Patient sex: M
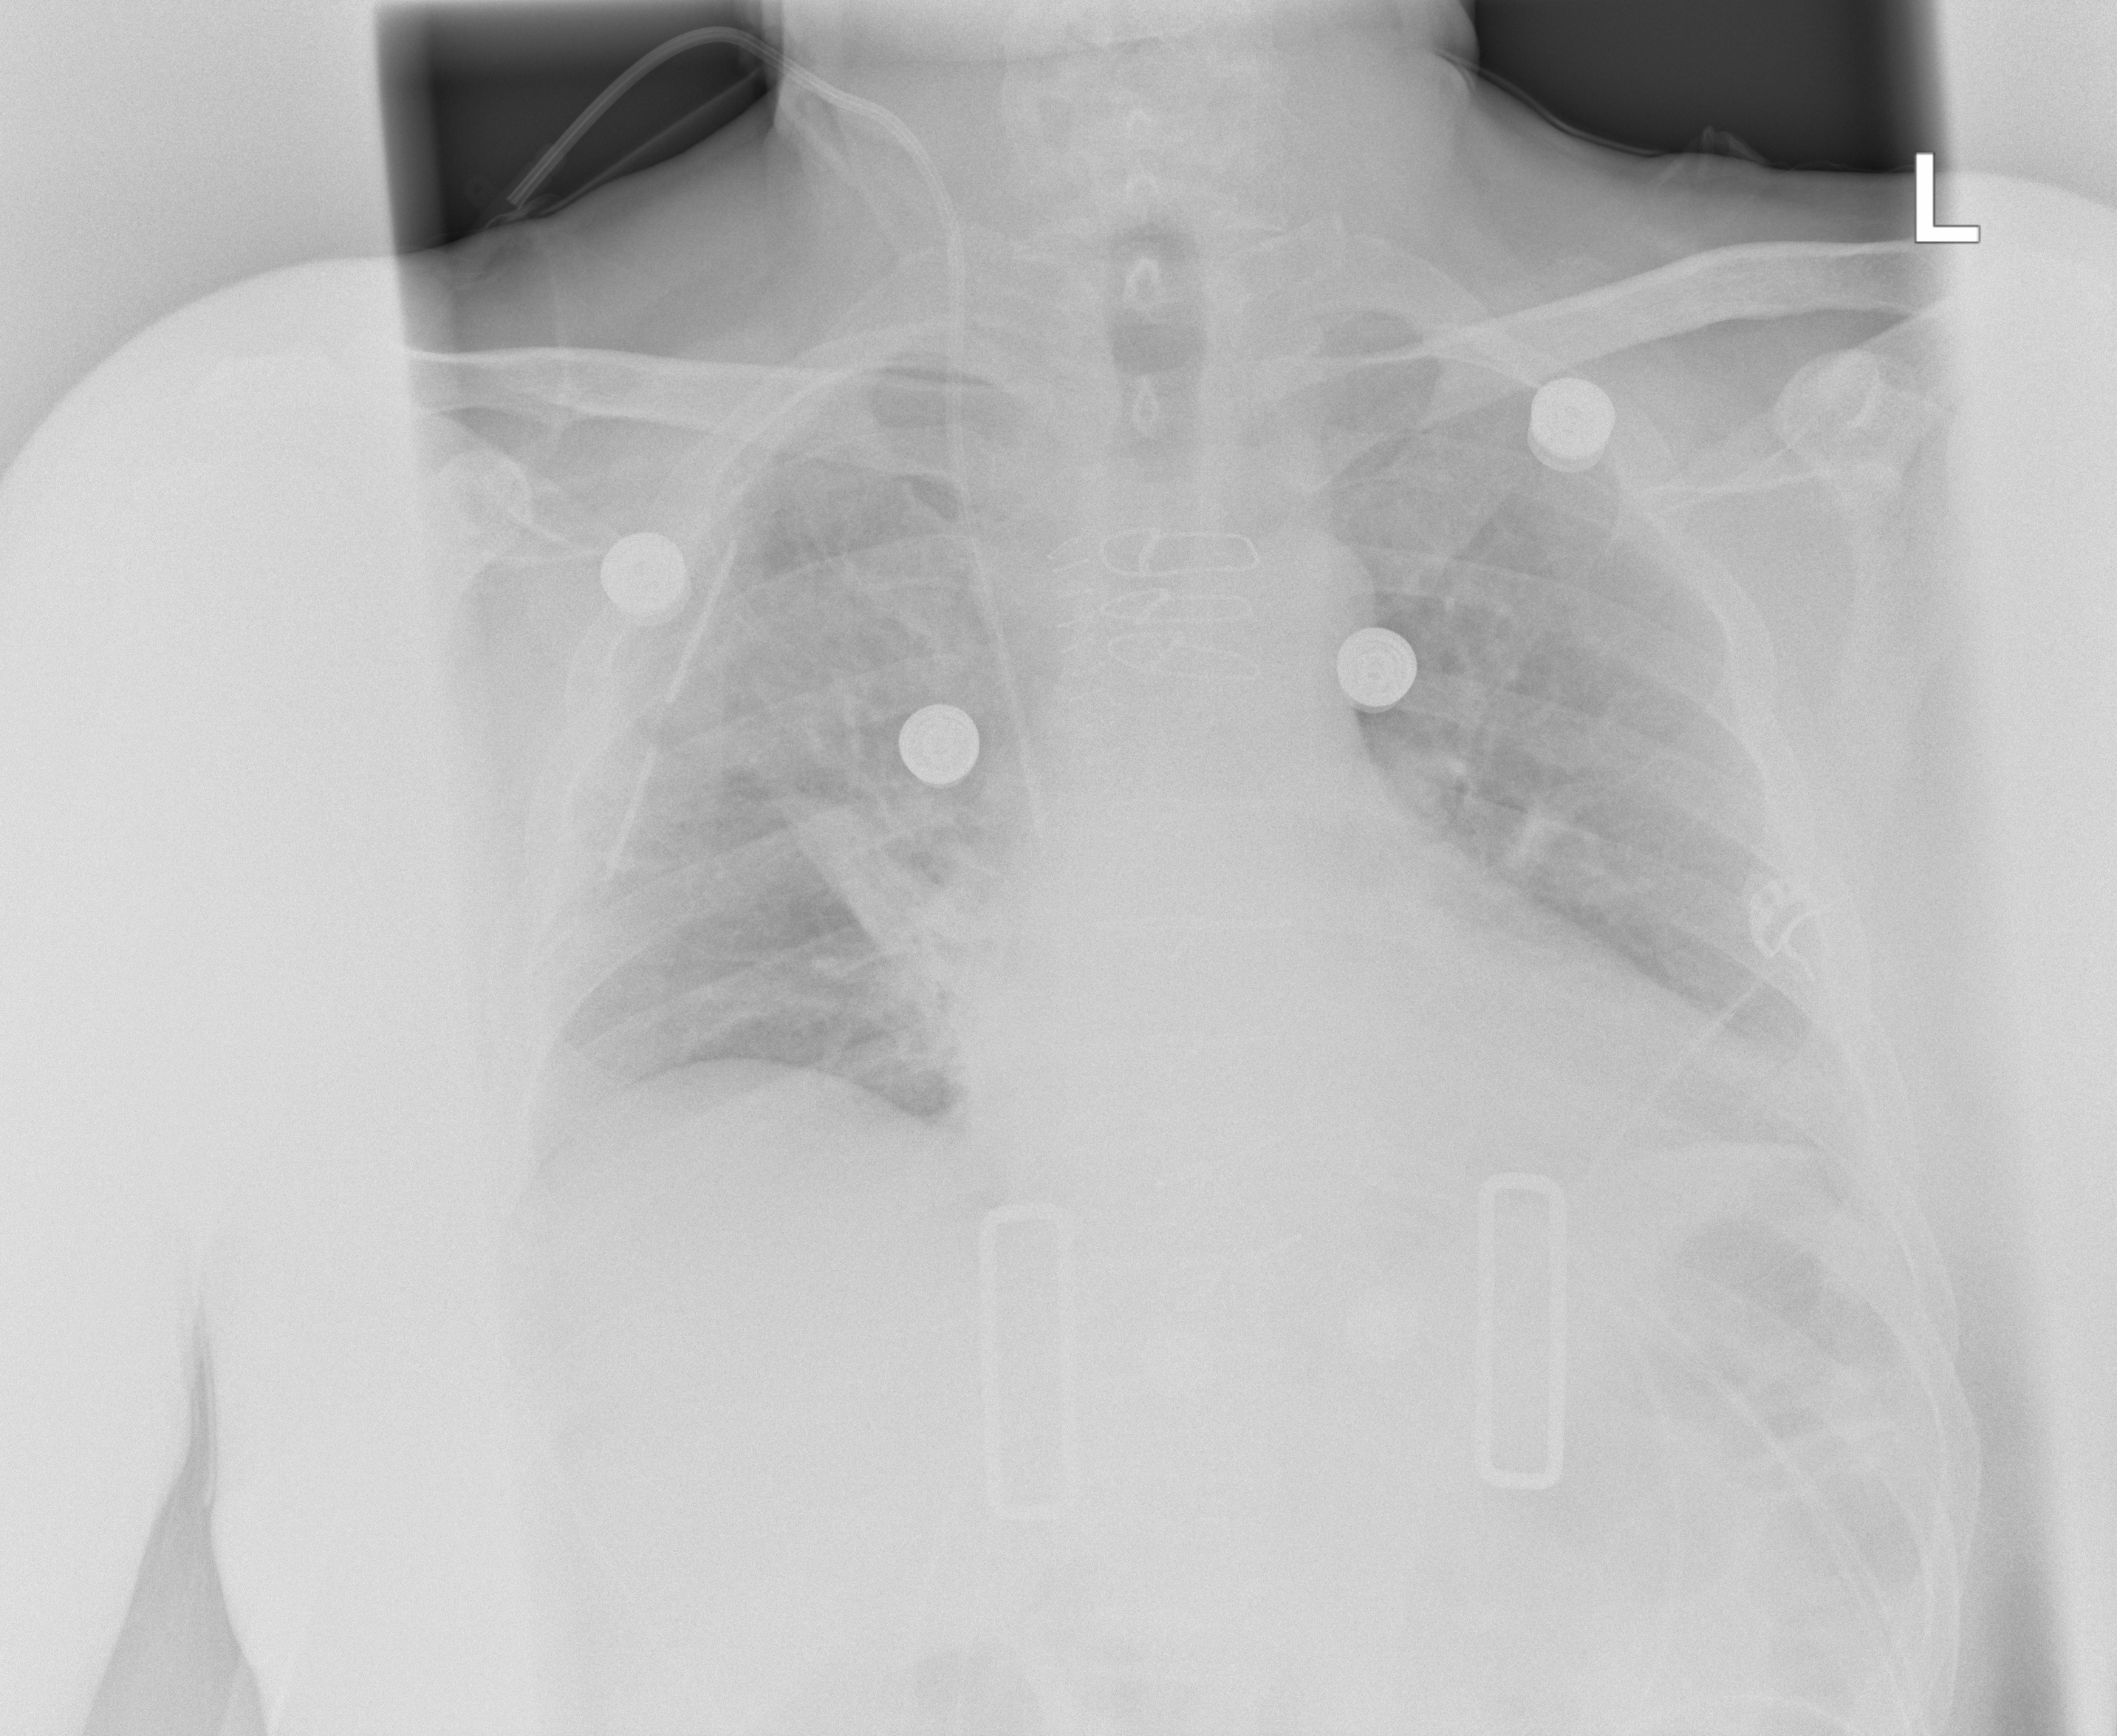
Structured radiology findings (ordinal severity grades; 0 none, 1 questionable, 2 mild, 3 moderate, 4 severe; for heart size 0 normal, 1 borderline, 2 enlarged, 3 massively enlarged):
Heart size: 2
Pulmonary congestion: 2
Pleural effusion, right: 0
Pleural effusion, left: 2
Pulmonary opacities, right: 3
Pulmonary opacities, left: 0
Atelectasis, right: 3
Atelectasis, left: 0